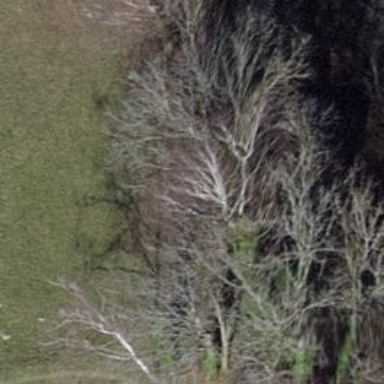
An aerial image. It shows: Beautiful tree in nature.